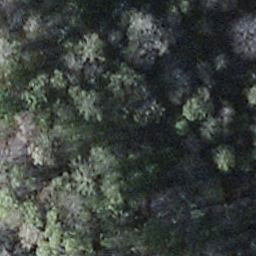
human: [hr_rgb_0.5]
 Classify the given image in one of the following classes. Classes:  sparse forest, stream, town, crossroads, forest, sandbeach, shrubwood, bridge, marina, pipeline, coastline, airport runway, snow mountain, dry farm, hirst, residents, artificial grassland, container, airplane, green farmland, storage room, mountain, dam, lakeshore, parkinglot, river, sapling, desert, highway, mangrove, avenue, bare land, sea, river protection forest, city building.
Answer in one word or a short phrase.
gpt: shrubwood